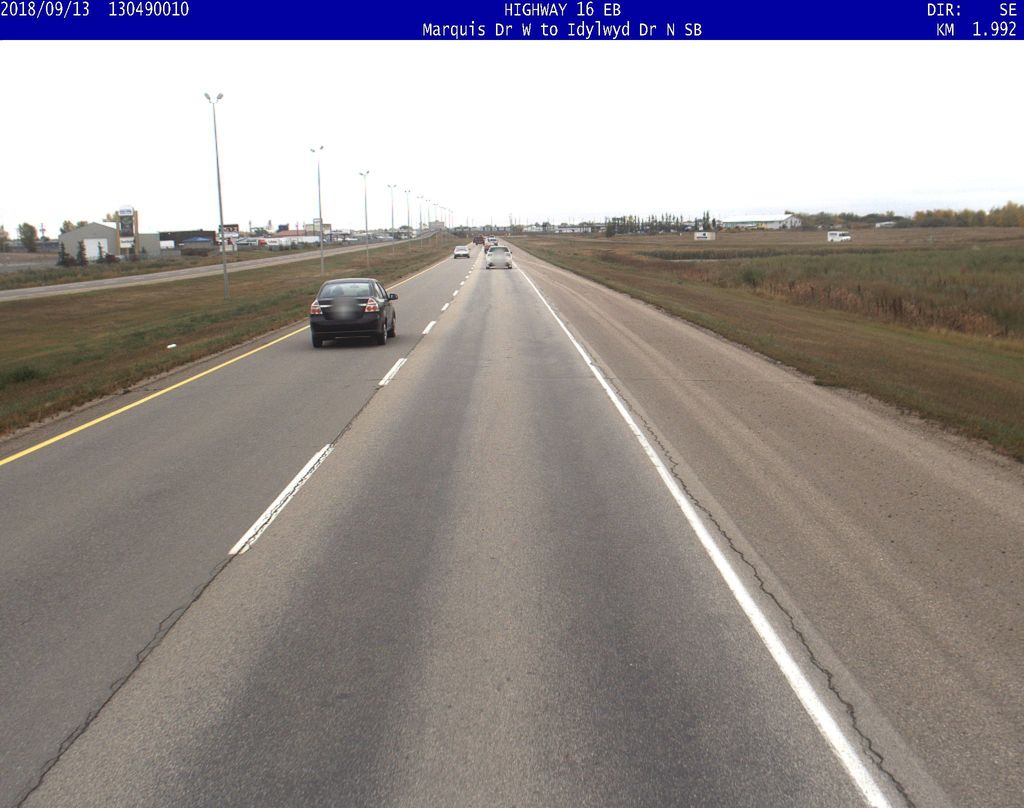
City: saskatoon